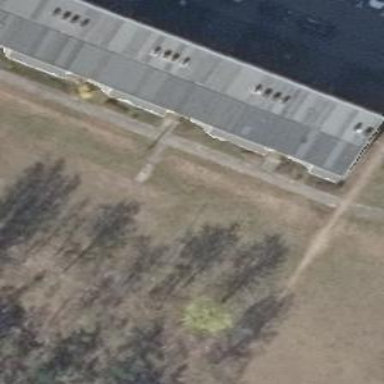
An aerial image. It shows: Apartment building with flat roof.